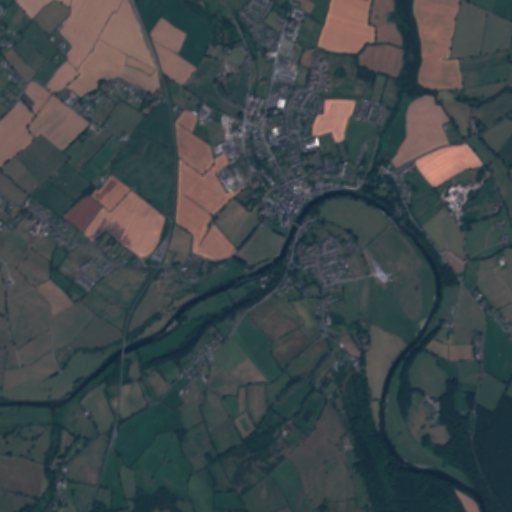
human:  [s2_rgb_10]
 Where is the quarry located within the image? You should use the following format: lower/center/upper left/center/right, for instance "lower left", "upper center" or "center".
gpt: The quarry is located in the upper center of the image.
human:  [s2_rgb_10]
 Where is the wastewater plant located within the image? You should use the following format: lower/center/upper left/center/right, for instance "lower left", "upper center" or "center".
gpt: The wastewater plant is located in the center right of the image.
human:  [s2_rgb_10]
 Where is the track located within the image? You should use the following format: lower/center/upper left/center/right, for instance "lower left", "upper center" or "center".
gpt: There is no track in the image.